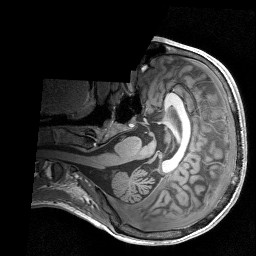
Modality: T1w
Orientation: axial
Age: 21
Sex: male
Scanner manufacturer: siemens
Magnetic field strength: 3 T
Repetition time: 1.9 s
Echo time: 0.00226 s